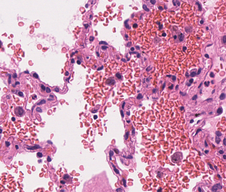
Tumor epithelial tissue: no
Tumor-associated stroma tissue: no
Normal tissue: yes